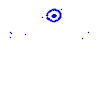
Particle: pion